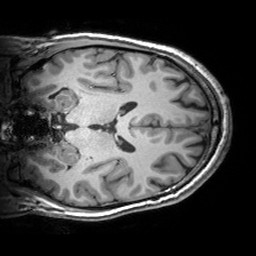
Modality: T1w
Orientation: coronal
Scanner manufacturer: siemens
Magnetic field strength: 3 T
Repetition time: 2.53 s
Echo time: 0.00299 s